Field crop: maize
Growth stage: 2
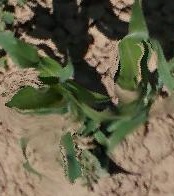
Species: maize